Question: I'm trying to add a function to my 'bash_profile' for <URL>:
'''
function git-unpushed {
brinfo=$(git branch -v | grep git-branch-name)
if [[ $brinfo =~ ("[ahead "([[:digit:]]*)]) ]]
then
echo "(${BASH_REMATCH[2]})"
fi
}
'''
But I get the following error:
> bash: conditional binary operator expected'bash: syntax error near '=~''
From what I can find, the "equals tilde" operator ('=~') evaluates as regex in bash.
'=~'
UPDATE: Here's a screenshot of inputting it manually (this is running sh.exe):

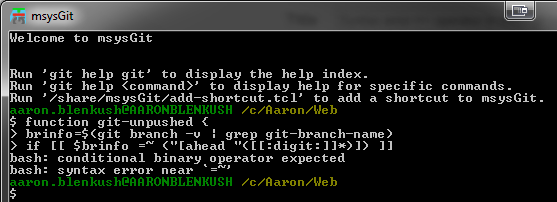
Answer: Update 2015: msysgit is now obsolete.
You should use the bash which comes with <URL>.
As mentioned in <URL>, for which the '=~' syntax will work.
---
Original answer (march 2013)
The bash packaged with msysgit might simply be too old to fully support this operator.
It is certainly too old , as mentioned in "<URL>":
> As of version 3.2 of Bash, expression to match no longer quoted.
Actually, <URL> mentions in the comments:
> '=~' was introduced in bash 3.0 and always supported an unquoted token on the RHS.
Up to 3.1.x, quoted tokens were treated the same as unquoted tokens: both were interpreted as regexes.
What changed in 3.2 was that quoted tokens (or quoted substrings of a token) are now treated as .
But I tried with quotes (in the latest msysgit 1.8.1.2), and it still fails:
'''
vonc@voncvb /
$ /bin/bash --version
GNU bash, version 3.1.0(1)-release (i686-pc-msys)
Copyright (C) 2005 Free Software Foundation, Inc.
vonc@voncvb /
$ variable="This is a fine mess."
vonc@voncvb /
$ echo "$variable"
This is a fine mess.
vonc@voncvb /
$ if [[ "$variable" =~ T.........fin*es* ]] ; then echo "ok" ; fi
bash: conditional binary operator expected
bash: syntax error near '=~'
vonc@voncvb /
$ if [[ "$variable" =~ "T.........fin*es*" ]] ; then echo "ok" ; fi
bash: conditional binary operator expected
bash: syntax error near '=~'
vonc@voncvb /
'''